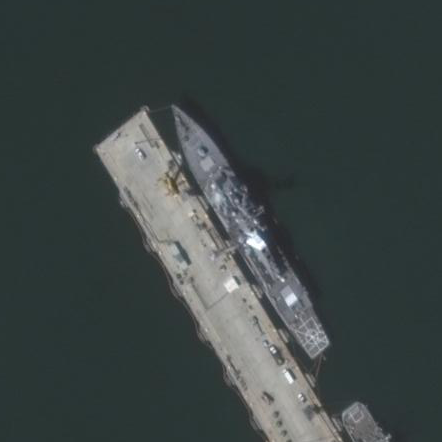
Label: destroyer